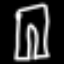
Label: pants